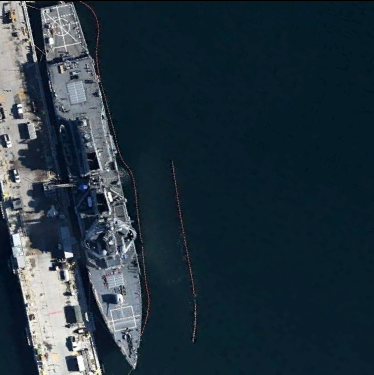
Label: destroyer